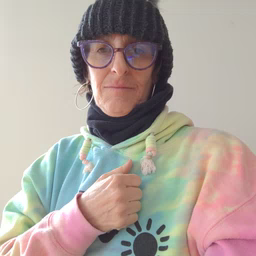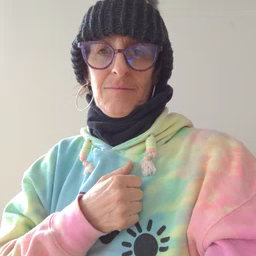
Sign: head